Question: I'm trying to organize an horizontal layout with divs of widths in a container using .
Inside each div I want to insert followed by an field that the horizontal rest of its div.
As a simplified reproduction of the problem, just have this on CSS:
'''
.r {background-color: pink;}
.g {background-color: lightgreen;}
.b {background-color: lightblue;}
.w40 {width: 40%;}
.w30 {width: 30%;}
.w100 {width: 100%;}
.fl {float: left;}
.fr {float: right;}
.cb {clear: both;}
'''
And this on HTML:
'''
<div class="r w40 fl">
<div class="g fl">Aaaaaa:</div>
<input class="b" value="Bbbbbb" />
</div>
<div class="r w30 fl">
<div class="g fl">Cccccc:</div>
<div class="b">Dddddd</div>
</div>
<div class="r w30 fl">
<div class="g fl">Eeeeee:</div>
<div class="b">Ffffff</div>
</div>
'''
How can I make occupy all the space at the right side of its div, just like and ?
This is what I'm expecting:

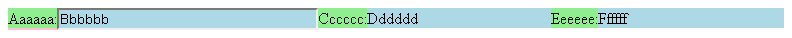
Answer: <URL> I just wrapped the input in a div styled with 'overflow: hidden'.
CSS:
'''
.r {background-color: pink;}
.g {background-color: lightgreen;}
.b {background-color: lightblue;}
.w40 {width: 40%;}
.w30 {width: 30%;}
.w100 {width: 100%;}
.fl {float: left;}
.filler {overflow: hidden; padding-right: 4px;}
'''
HTML:
'''
<div class="r w40 fl">
<div class="g fl">Aaaaaa:</div>
<div class="filler"><input class="b w100" value="Bbbbbb" /></div>
</div>
<div class="r w30 fl">
<div class="g fl">Cccccc:</div>
<div class="b">Dddddd</div>
</div>
<div class="r w30 fl">
<div class="g fl">Eeeeee:</div>
<div class="b">Ffffff</div>
</div>
'''
<URL>